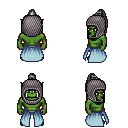
a pixel art fantasy rpg character, male body template, orc, green skin, overskirt, teal pants, white long topknot hairstyle, chain hood, black shoes, four views (front, back, left, right), 2x2 character sprite sheet, small pixel art, hard edges, no anti-aliasing